Field crop: maize
Growth stage: 1
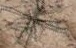
Species: salsola